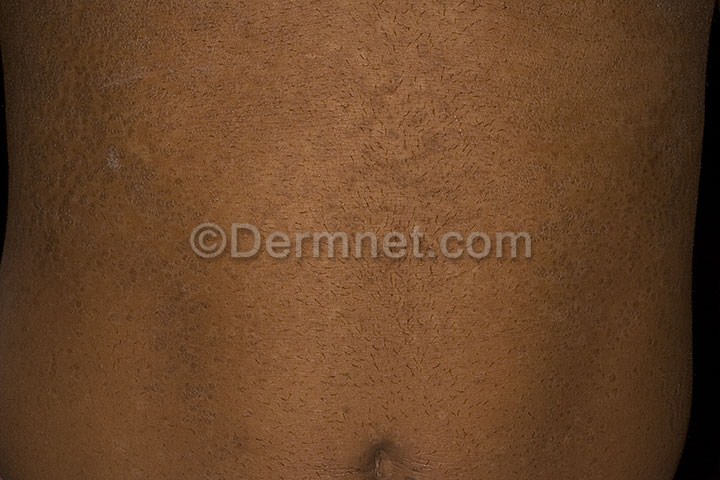
Disease: Tinea Ringworm Candidiasis and other Fungal Infections